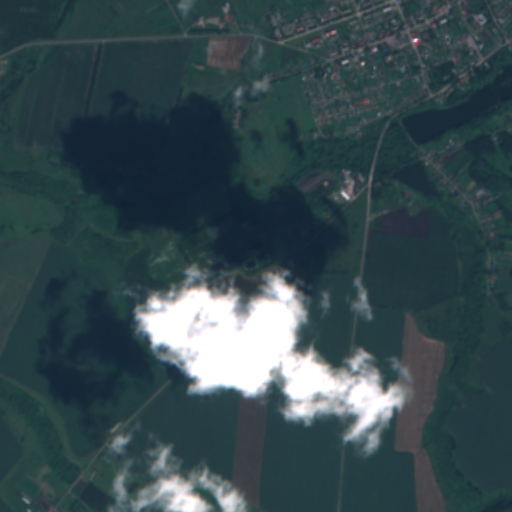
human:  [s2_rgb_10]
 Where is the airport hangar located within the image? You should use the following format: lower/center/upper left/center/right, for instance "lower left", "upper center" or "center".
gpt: The airport hangar is located in the upper center of the image.
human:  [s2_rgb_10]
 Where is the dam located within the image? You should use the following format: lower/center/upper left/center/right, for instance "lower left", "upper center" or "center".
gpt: The dam is located in the upper right of the image.
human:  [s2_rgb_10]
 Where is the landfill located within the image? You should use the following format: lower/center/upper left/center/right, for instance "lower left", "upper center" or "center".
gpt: The landfill is located in the upper left of the image.
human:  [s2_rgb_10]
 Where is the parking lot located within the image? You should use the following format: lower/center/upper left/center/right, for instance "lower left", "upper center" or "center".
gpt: The parking lot is located in the upper right of the image.
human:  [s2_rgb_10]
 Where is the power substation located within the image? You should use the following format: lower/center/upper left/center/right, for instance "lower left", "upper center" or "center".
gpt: The power substation is located in the center right of the image.
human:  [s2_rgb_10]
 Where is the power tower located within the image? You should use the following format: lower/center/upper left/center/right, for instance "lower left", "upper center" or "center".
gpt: The power tower is located in the upper center of the image.
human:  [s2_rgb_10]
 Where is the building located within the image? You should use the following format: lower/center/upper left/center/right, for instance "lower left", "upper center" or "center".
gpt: There is no building in the image.